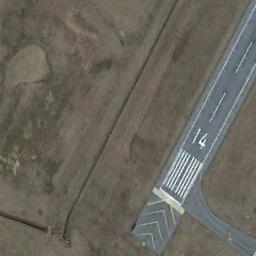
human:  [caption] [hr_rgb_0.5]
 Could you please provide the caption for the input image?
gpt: The runway goes through the clearing and the designation marking is 14 .

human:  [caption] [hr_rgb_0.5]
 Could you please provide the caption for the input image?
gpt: The grass is beside the runway .

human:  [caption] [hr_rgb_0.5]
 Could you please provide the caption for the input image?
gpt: The runway is on the bare land .

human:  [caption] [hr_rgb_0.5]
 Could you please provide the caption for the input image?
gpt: Next to the runway is brown bare ground with white '14' and dashes and arrow signs on the runway .

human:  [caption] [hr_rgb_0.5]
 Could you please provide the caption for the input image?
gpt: There are brown bare land beside the runway .